Aerial crown-view tile of a tropical tree (Barro Colorado Island, Panama), acquired 20250317:
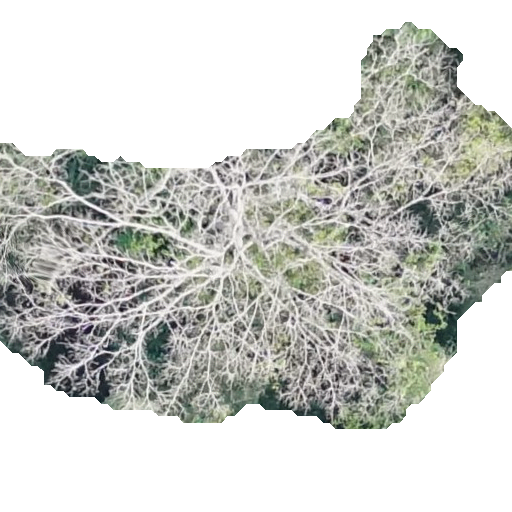
Species: Hura crepitans
GBIF accepted scientific name: Hura crepitans
Crown area: 215.822 m²